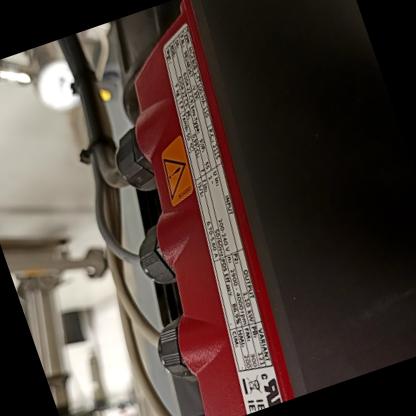
Klasa: tabliczka-znamionowa